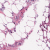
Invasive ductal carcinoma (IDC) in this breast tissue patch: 1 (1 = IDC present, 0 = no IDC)